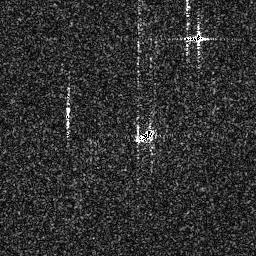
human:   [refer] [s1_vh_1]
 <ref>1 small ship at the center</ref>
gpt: <box>[[51, 48, 60, 55, 0]]</box>

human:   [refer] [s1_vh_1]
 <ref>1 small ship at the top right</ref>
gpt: <box>[[69, 12, 81, 16, 0]]</box>